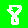
Digit: 8